Question: I am learning MS SQL from scratch and I am trying to create a join on my table but there's something wrong with my query:
'''
SELECT * FROM Users.[User] JOIN Users.[User] as u ON (u.id = Users.[UserAddress].user);
Msg 156, Level 15, State 1, Line 1
Incorrect syntax near the keyword 'user'.
'''

What's wrong :)?
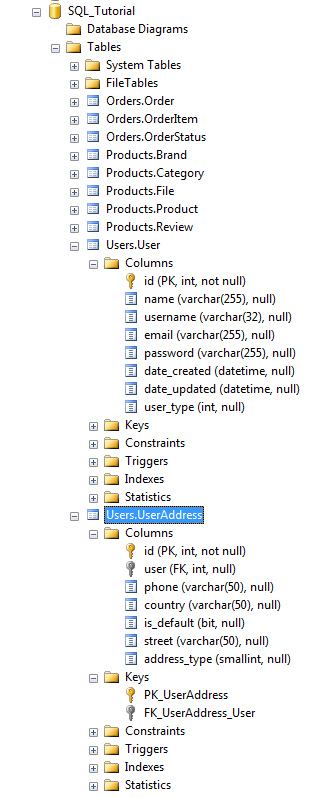
Answer: 'user' is a reserved word in SQL Server, so you need to enclose it in square braces. The list of reserved words is <URL>.
I would recommend writing your query as:
'''
SELECT *
FROM Users.[User] u JOIN
Users.UserAddress ua
ON u.id = ua.[user];
'''
Note: this also fixes the problem that you seem to want to join to 'UserAddress' and not a self-join to 'User'.
And some advice:
- - - -
In addition, I usually give my tables names in the plural ('Users') with a primary key in the singular ('UserId'), and then always try to have foreign keys have the same name ('UserId' in both cases).